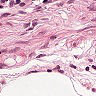
Metastatic tissue present: no